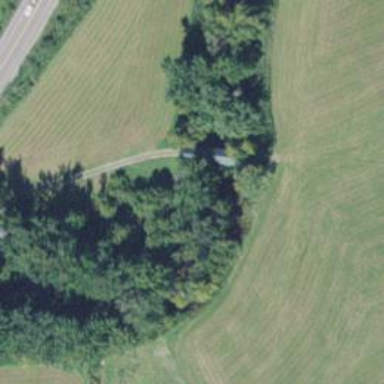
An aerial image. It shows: Covered bridge over track.